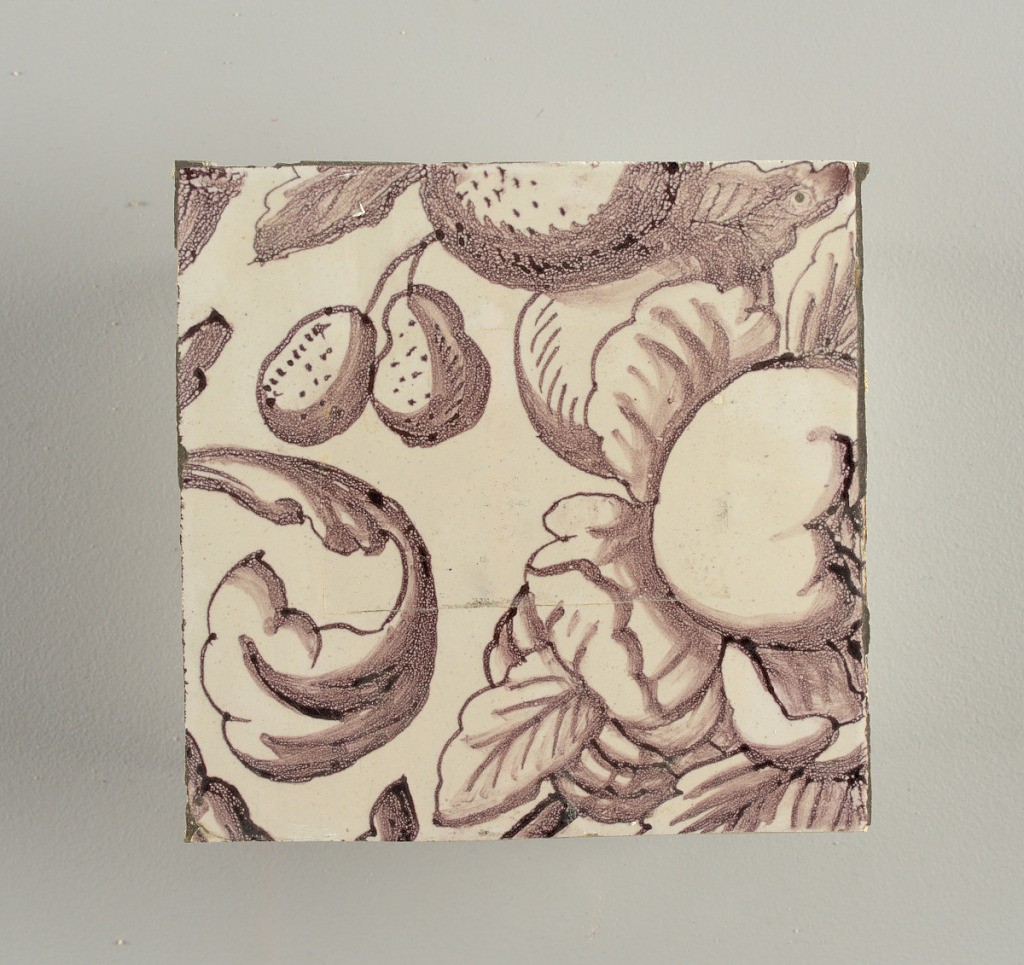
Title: Tile wall facing
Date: ca. 1725
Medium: Tin-glazed earthenware, underglaze
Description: Horizontal rectangle.  Thirty tiles wide and twenty-three tiles high with opening for fireplace eleven tiles wide and ten high.  Foliage arabesques disposed about three vertical axes from which are emphazised by urns at center and right, and at left by the figure of a standing woman carrying an infant on her arm and accompanied by two children.